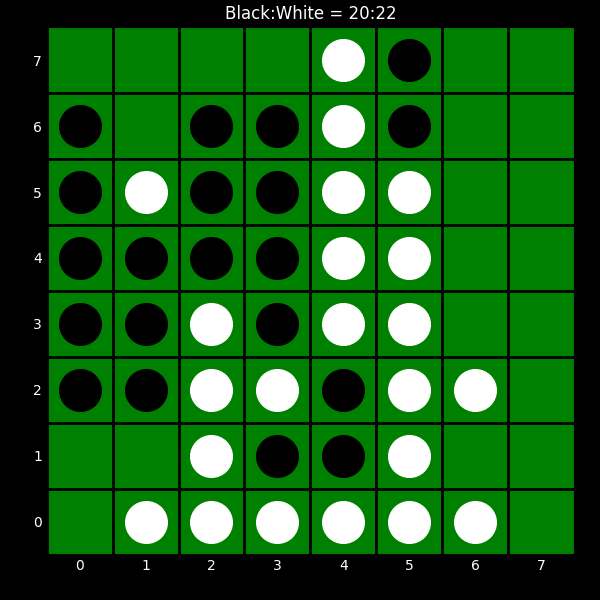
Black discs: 20
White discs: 22